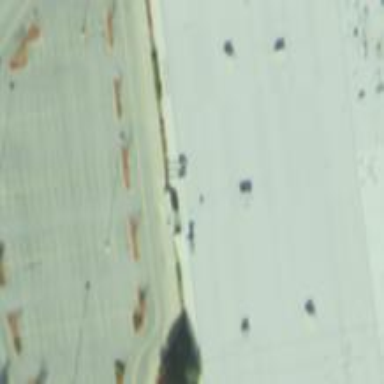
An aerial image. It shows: Department store building.